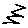
Label: zigzag